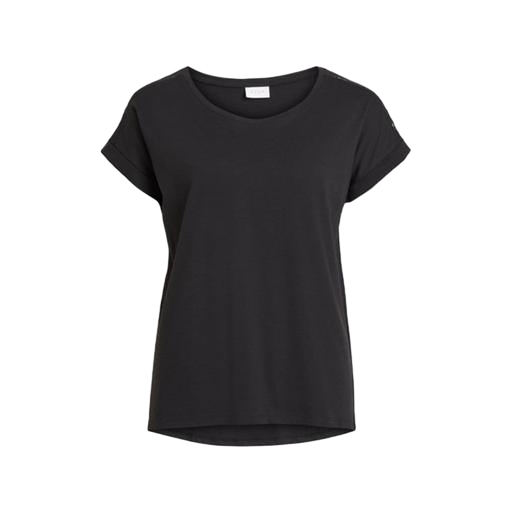
black plus size printed t-shirt only macy, black odelia t-shirt, black cap-sleeve t-shirt, white background